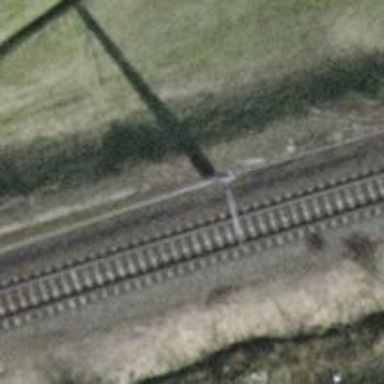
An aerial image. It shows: Single track railway with contact line for electrification. It is main track.